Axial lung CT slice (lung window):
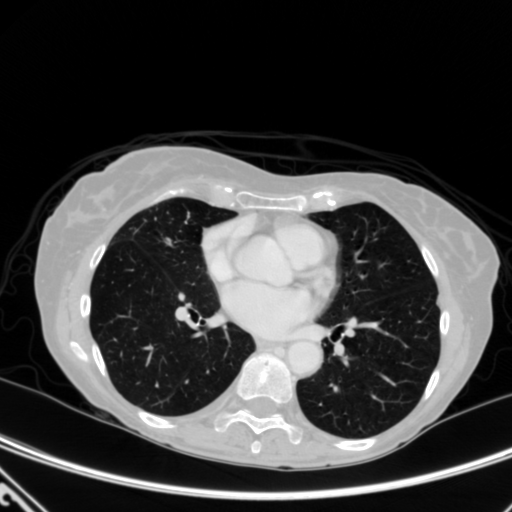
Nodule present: no